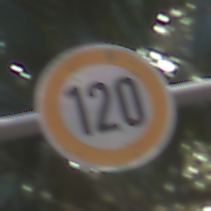
Verkehrszeichen: Geschwindigkeit120
Umgebung: Outdoor, Suburban
Tageszeit: MorningAfternoon
Wetter: PartlyCloudy
Licht: Natural
Jahreszeit: NotSpecified
Kontrast: LowContrast